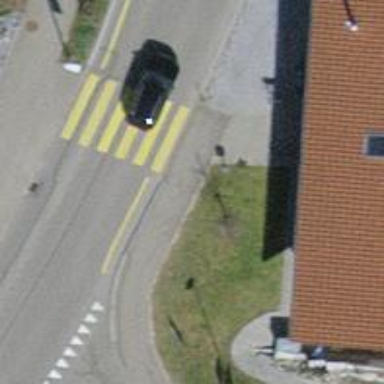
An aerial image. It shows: Uncontrolled zebra crossing on the road.